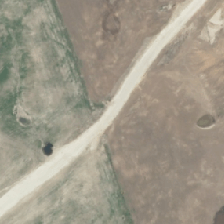
Land cover: high_producing_grassland